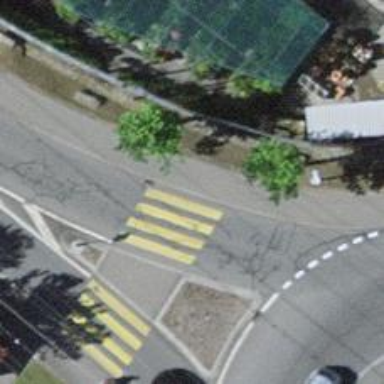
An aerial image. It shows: Kerb barrier.